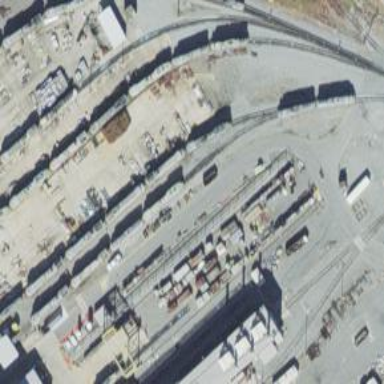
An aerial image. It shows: Railway yard used for servicing trains.